Question: I have the following code to extend Leaflet layer for adding custom layers.
'''
L.CustomLayer = L.Layer.extend({
initialize: function (latlng, options) {
this._latlng = L.latLng(latlng);
L.Util.setOptions(this, options);
},
onAdd: function (map) {
this._div = document.createElement("div");
this._div.style.padding = "8px";
this._div.style.border = "2px solid grey";
this._div.style.borderRadius = "2px";
this.getPane().appendChild(this._div);
this._update();
map.on("zoomend viewreset", this._update, this);
},
onRemove: function (map) {
L.DomUtil.remove(this._div);
map.off("zoomend viewreset", this._update, this);
},
_update: function () {
var pos = this._map.latLngToLayerPoint(this._latlng);
L.DomUtil.setPosition(this._div, pos);
}
});
L.customLayer = function (latlng, options) {
return new L.CustomLayer(latlng, options);
};
'''
However, when I tried to add two markers and two custom layers at the same coordinates respectively, the second layer seems to be positioned wrongly.

The layers are added with the following code:
'''
var customLayer1 = L.customLayer().setPosition([3.139003, 101.686852]).addTo(map);
var customLayer2 = L.customLayer().setPosition([6.121070, 100.369797]).addTo(map);
'''
Any advice on this? CodePen is <URL>. Thanks for your help!
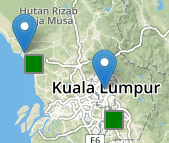
Answer: For those who might need this piece of information, I have found out the problem. You need to set the position of the container to 'absolute' by doing:
'''
onAdd: function (map) {
this._div = document.createElement("div");
this._div.style.padding = "8px";
this._div.style.border = "2px solid grey";
this._div.style.borderRadius = "2px";
// Set "position" to "absolute" manually for "top" and "left"
// to work. Alternatively, apply CSS styles for leaflet-layer
// class by adding class for all the necessary styles
// this._div.style.position = "absolute";
// See the link below for all the styles included
// https://github.com/Leaflet/Leaflet/blob/master/dist/leaflet.css
L.DomUtil.addClass(this._div, "leaflet-layer");
this.getPane().appendChild(this._div);
this._update();
map.on("zoomend viewreset", this._update, this);
},
'''
See the link to the leaflet.css for the necessary styles. :D